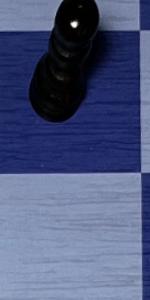
Label: Empty